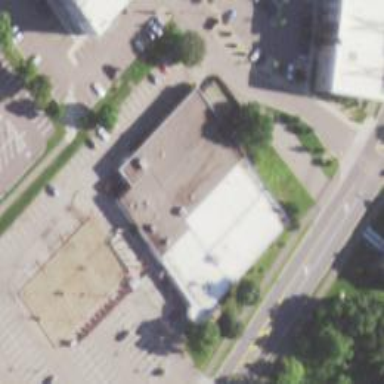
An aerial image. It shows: Leisure land featuring bowling alley.